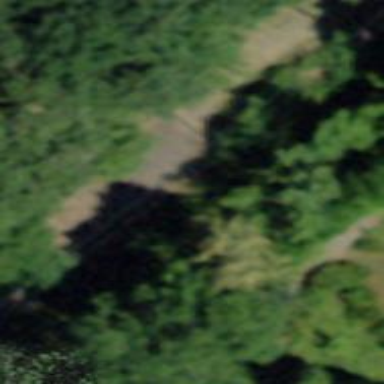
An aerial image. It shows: Track with paving stones surface.